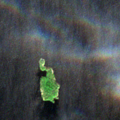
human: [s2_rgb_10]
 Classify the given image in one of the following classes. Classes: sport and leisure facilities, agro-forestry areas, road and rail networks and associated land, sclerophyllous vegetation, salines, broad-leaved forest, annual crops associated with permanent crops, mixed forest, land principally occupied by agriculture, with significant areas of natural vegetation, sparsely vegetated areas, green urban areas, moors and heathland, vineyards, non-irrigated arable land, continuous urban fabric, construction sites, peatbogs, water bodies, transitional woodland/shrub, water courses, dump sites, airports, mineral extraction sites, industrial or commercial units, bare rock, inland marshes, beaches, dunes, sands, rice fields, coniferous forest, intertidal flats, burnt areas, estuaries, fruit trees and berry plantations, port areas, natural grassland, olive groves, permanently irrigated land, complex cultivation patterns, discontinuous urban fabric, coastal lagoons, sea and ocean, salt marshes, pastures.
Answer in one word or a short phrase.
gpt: water bodies